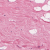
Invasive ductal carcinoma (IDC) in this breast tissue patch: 0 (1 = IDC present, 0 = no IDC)